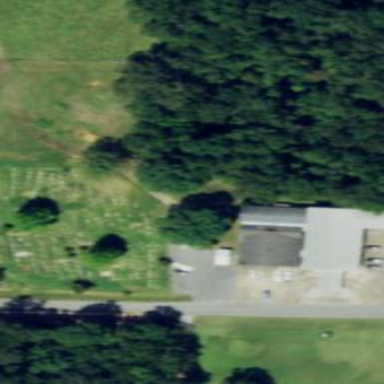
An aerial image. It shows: Cemetery with historical significance.